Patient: sex M, age 37
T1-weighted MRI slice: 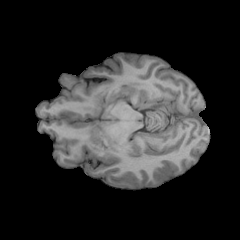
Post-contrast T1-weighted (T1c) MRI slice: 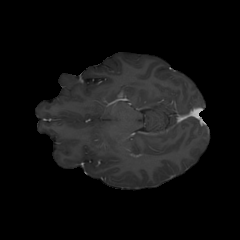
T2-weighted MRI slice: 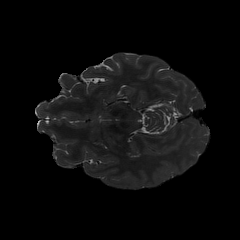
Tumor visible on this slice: no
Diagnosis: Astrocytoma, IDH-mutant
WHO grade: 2